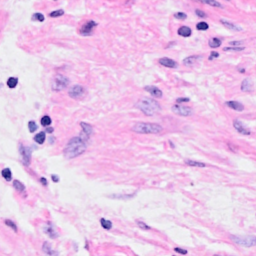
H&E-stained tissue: Breast